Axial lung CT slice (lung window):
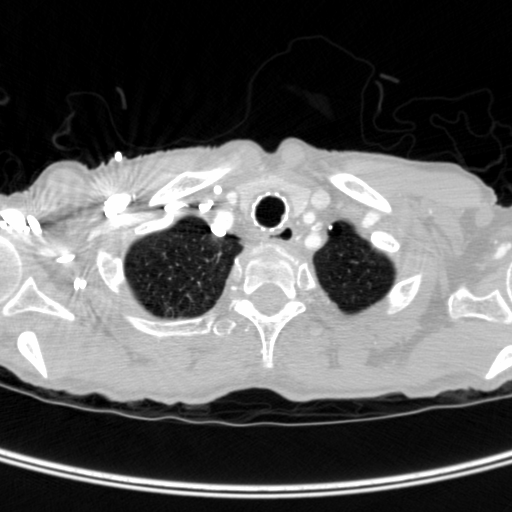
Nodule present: no